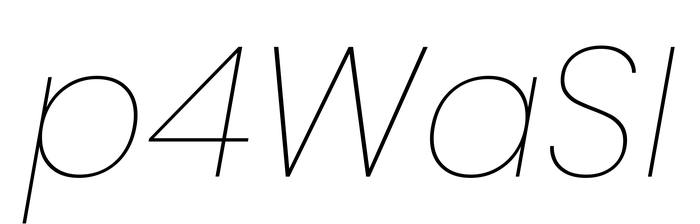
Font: Poppins-ThinItalic